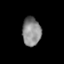
Tissue: lung
Cell type: Epithelial cells
Senescence score: 0.1845
Nuclear area (px): 520
Mean DAPI intensity: 137.427